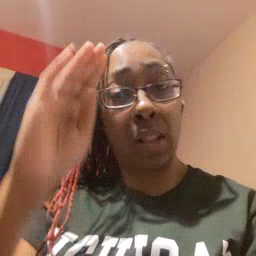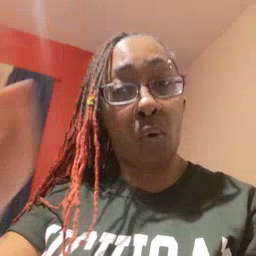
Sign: hello